Aerial crown-view tile of a tropical tree (Barro Colorado Island, Panama), acquired 20250818:
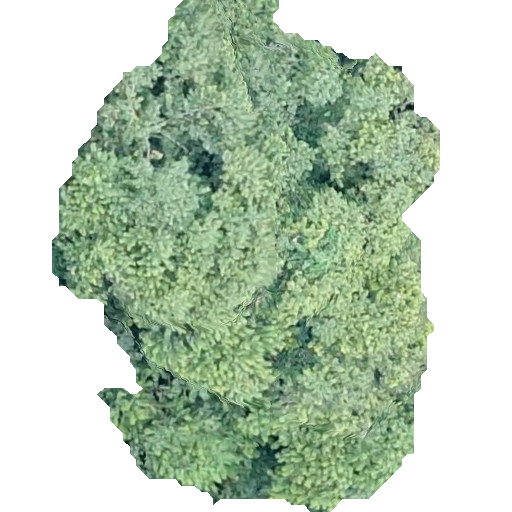
Species: Luehea seemannii
GBIF accepted scientific name: Luehea seemannii
Crown area: 209.477 m²